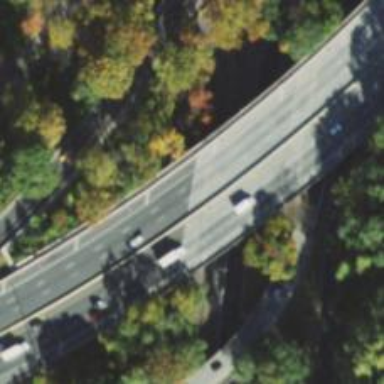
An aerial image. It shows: Motorway bridge with asphalt surface.